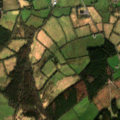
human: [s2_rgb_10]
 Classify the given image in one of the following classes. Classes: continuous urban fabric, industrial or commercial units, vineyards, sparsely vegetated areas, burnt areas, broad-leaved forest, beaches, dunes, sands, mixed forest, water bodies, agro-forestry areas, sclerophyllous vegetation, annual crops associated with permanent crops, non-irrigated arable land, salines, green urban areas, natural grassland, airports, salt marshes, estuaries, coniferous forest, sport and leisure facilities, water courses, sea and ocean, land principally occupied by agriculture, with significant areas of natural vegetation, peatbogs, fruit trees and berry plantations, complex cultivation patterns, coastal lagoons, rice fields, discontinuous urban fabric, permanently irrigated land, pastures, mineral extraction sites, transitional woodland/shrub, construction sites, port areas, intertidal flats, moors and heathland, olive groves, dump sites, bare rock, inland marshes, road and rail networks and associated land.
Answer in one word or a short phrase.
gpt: pastures, coniferous forest, transitional woodland/shrub